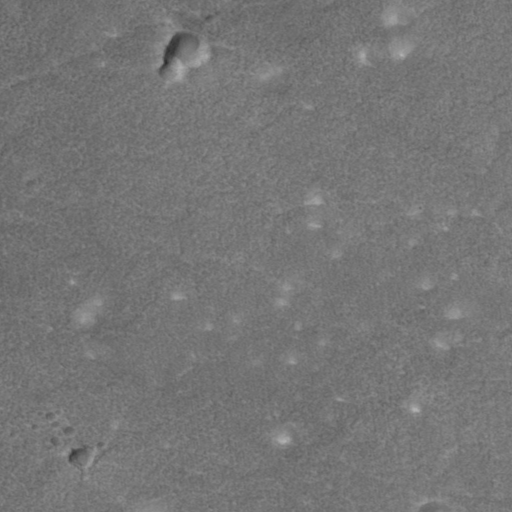
Classes present: Background